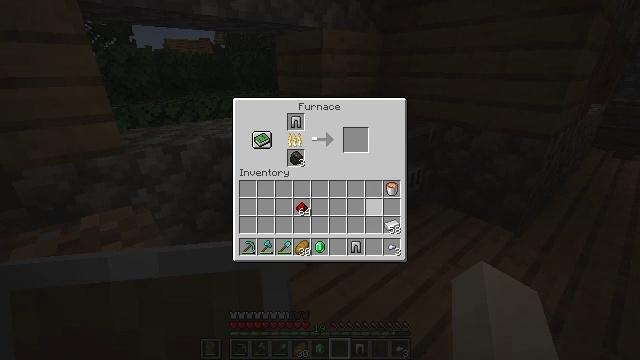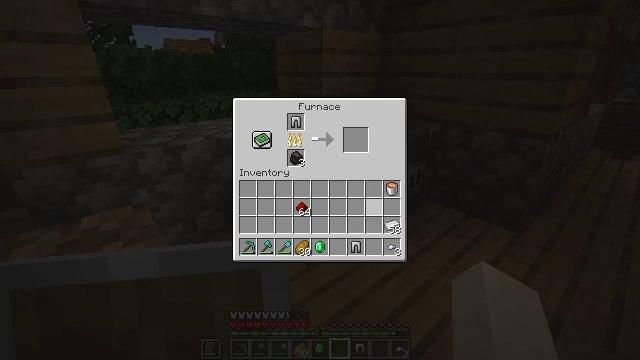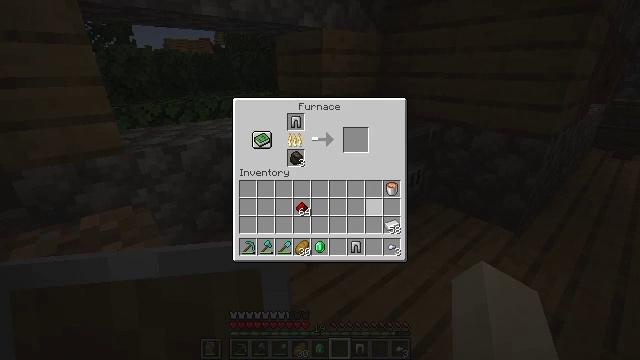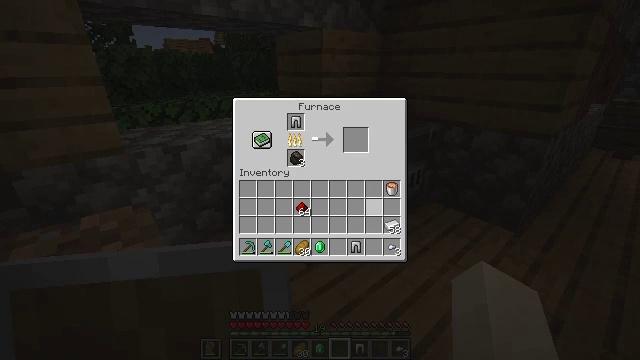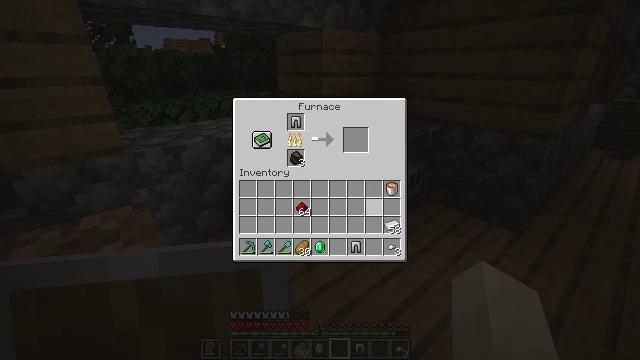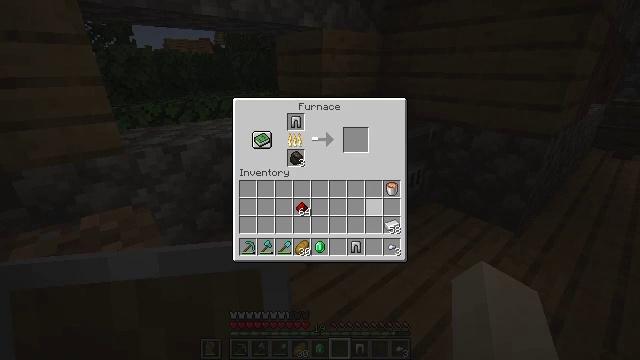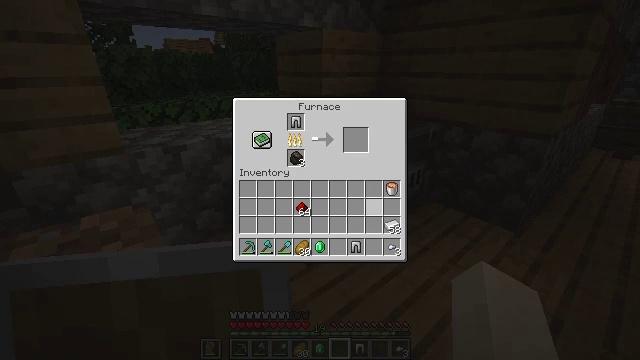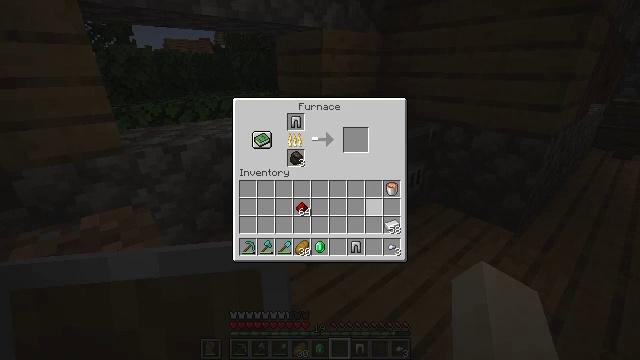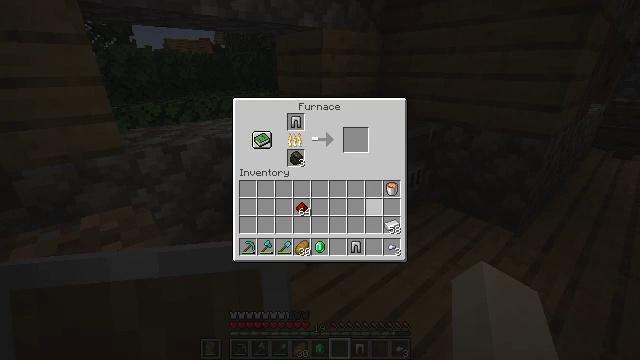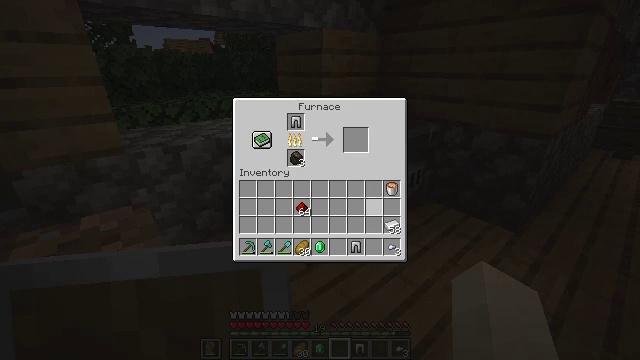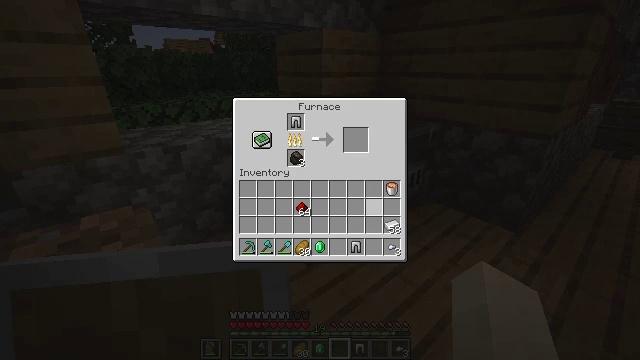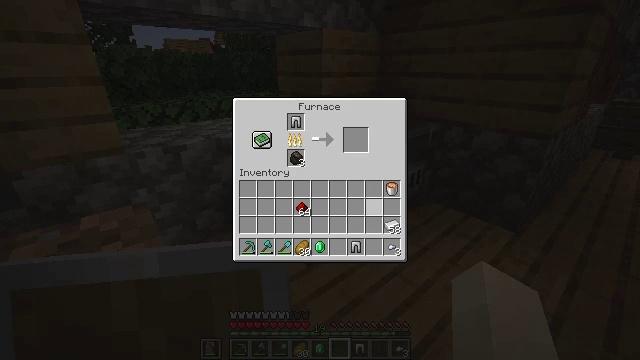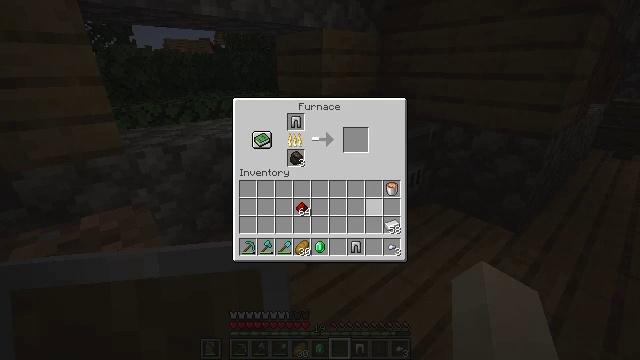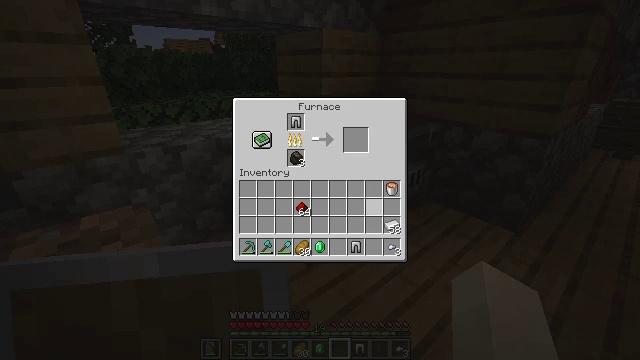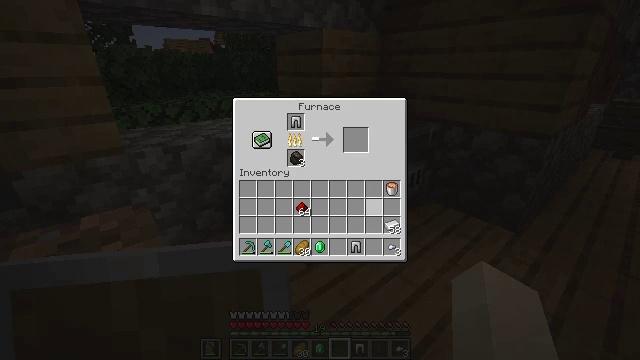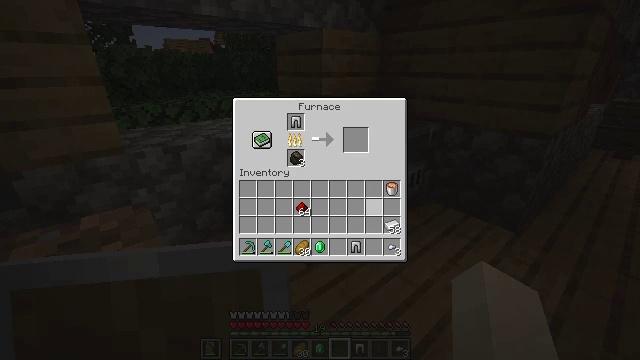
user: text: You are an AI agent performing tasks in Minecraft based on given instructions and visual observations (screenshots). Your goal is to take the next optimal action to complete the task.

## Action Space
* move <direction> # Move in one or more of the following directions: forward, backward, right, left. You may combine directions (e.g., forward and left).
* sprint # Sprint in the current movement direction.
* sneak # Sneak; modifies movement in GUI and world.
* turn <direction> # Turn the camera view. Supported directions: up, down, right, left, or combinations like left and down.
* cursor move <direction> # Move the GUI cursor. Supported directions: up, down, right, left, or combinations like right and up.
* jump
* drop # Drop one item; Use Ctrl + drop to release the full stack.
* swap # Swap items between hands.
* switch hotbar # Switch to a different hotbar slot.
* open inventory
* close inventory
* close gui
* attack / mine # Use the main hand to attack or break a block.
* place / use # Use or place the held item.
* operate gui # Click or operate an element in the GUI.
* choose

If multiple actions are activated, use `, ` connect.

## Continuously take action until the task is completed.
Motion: motion action
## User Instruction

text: Craft iron nugget in the crafting table.
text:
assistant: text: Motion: no_op
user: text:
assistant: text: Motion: no_op
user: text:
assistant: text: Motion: no_op
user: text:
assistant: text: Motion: no_op
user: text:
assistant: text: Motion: no_op
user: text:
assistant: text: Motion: no_op
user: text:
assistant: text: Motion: no_op
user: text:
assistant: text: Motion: no_op
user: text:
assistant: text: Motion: no_op
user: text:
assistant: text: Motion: no_op
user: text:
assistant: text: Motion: no_op
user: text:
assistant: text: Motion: no_op
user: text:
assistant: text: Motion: no_op
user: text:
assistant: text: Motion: no_op
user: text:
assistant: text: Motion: no_op
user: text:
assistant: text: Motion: no_op
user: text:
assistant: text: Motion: no_op
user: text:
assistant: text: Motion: no_op
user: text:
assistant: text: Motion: no_op
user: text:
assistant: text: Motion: no_op
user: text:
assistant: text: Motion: no_op
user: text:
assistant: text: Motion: no_op
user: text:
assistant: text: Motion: no_op
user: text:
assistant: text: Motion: no_op
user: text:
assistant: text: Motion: no_op
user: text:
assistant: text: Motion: no_op
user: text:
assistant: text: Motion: no_op
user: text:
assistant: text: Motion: no_op
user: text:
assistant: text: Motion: no_op
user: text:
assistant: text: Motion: no_op